Current action and preconditions to check: trajectory_clear

Your task: For each precondition in the list above, predict whether it will hold at this action.

Consider the current scene as observed from the mobile robot's camera, and analyze the predicted future states of all dynamic agents (e.g., people, animals, vehicles, or any moving entities) within the NEXT SECOND.

IMPORTANT: Only answer "very likely" if you are absolutely certain—based on strong, clear evidence—that a dynamic agent will violate the precondition in the predicted future state. Do NOT answer "very likely" for unlikely, ambiguous, or low-probability risks.

Ask yourself for each precondition: Is there a high probability, with clear and convincing evidence, that the predicted future states of any dynamic agent will interfere with the predicted future state of the currently executing action within the NEXT SECOND, causing that precondition to fail?

Assess the risk level based on these predictions. Use "likely" or "very likely" if motions create a clear risk of interference.

Use "neutral" or "improbable" if agents are nearby but their predicted paths are clearly diverging or non-conflicting.

Failure Risk Categories: "very improbable", "improbable", "neutral", "likely", "very likely"

Answer Format: Output ONLY the probability_of_failure value from these categories: "very improbable", "improbable", "neutral", "likely", "very likely"

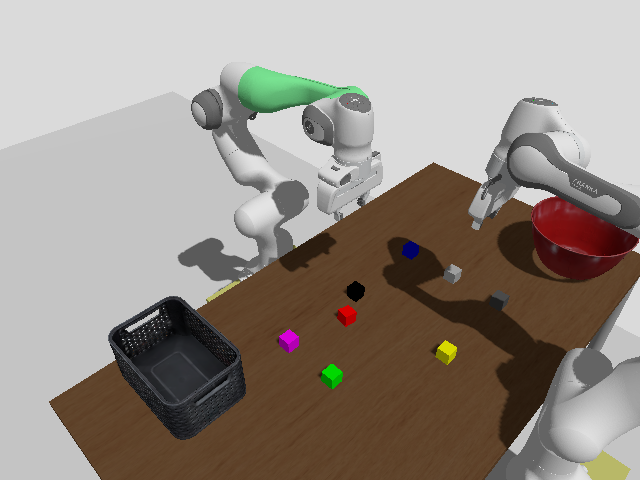

Answer: very improbable